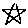
Label: star